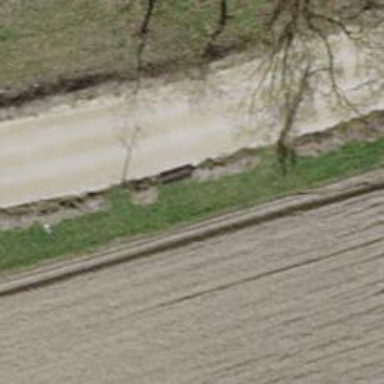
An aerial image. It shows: Bench.